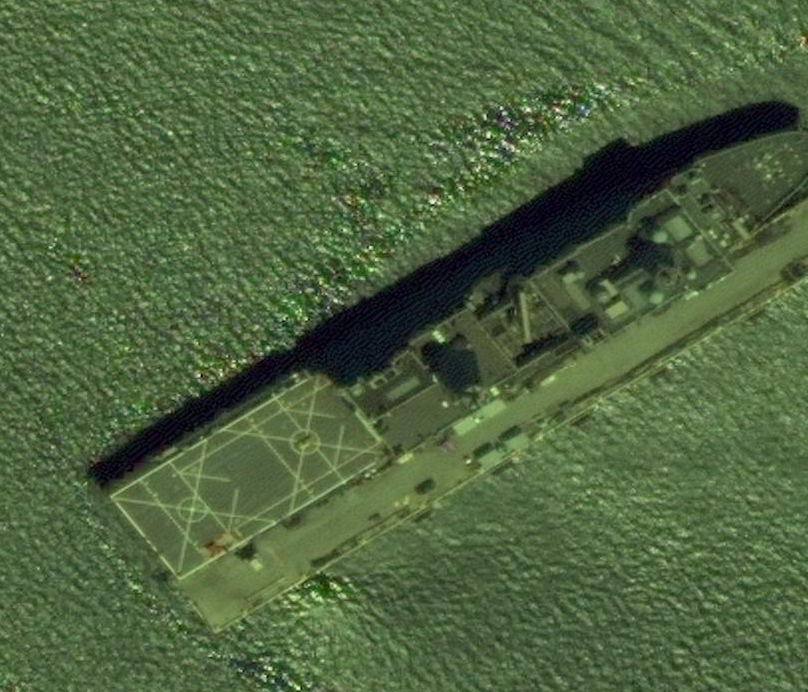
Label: combat